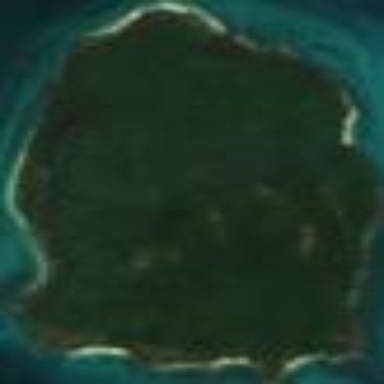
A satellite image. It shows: Island with natural coastline.